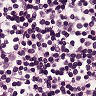
Metastatic tissue present: no